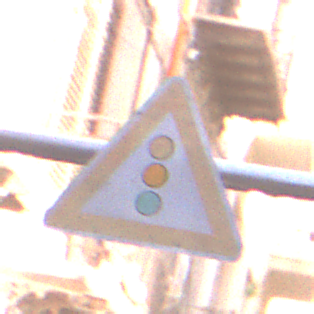
Verkehrszeichen: Lichtzeichenanlage
Umgebung: Outdoor, Urban
Tageszeit: MorningAfternoon
Wetter: Clear
Licht: Natural
Jahreszeit: NotSpecified
Kontrast: MediumContrast